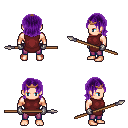
a pixel art fantasy rpg character, male body template, human, light skin, maroon tunic, magenta pants, purple long bangs hairstyle, bronze tiara, metal gloves, spear, four views (front, back, left, right), 2x2 character sprite sheet, small pixel art, hard edges, no anti-aliasing